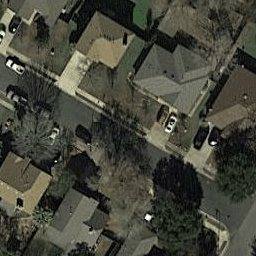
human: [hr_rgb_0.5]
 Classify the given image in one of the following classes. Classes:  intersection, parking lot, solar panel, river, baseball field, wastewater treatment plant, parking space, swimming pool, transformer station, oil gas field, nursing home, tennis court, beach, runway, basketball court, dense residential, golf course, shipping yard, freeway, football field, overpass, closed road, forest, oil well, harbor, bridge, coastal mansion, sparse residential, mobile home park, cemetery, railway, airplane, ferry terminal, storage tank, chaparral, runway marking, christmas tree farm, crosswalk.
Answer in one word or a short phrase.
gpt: dense residential